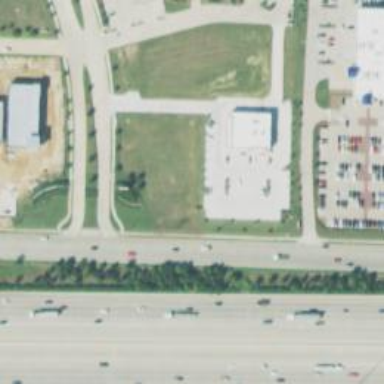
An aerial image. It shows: Secondary road with frontage road alongside.